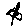
Label: flower